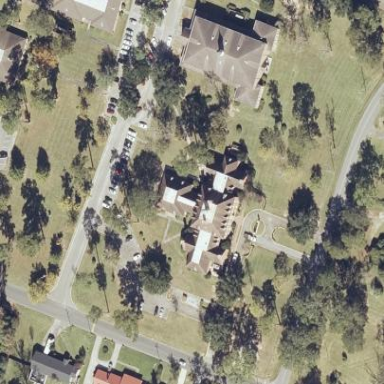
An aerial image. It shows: College building.